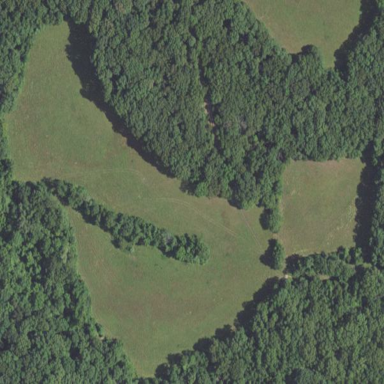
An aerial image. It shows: Beautiful meadow.